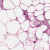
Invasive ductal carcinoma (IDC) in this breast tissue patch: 1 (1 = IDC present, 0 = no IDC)